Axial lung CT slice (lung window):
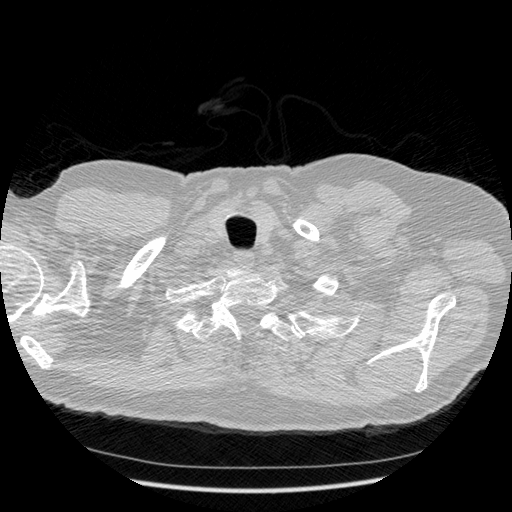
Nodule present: no